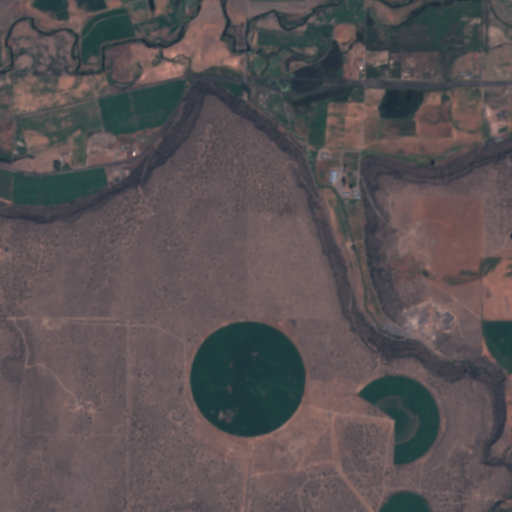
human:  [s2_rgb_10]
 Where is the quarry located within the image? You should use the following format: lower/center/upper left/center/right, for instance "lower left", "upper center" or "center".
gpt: The quarry is located in the lower right of the image.
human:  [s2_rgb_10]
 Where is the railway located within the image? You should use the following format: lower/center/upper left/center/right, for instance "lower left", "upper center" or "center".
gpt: The railway is located in the upper of the image.
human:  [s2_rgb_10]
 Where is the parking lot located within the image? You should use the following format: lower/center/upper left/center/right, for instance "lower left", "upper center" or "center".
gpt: There is no parking lot in the image.